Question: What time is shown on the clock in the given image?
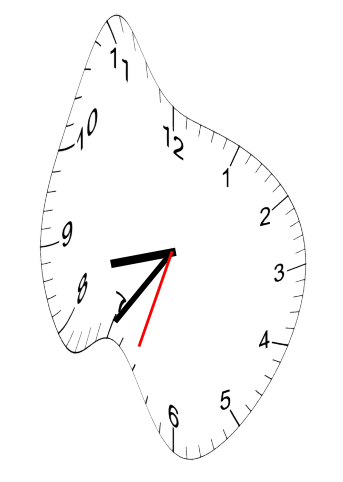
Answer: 08:35:33